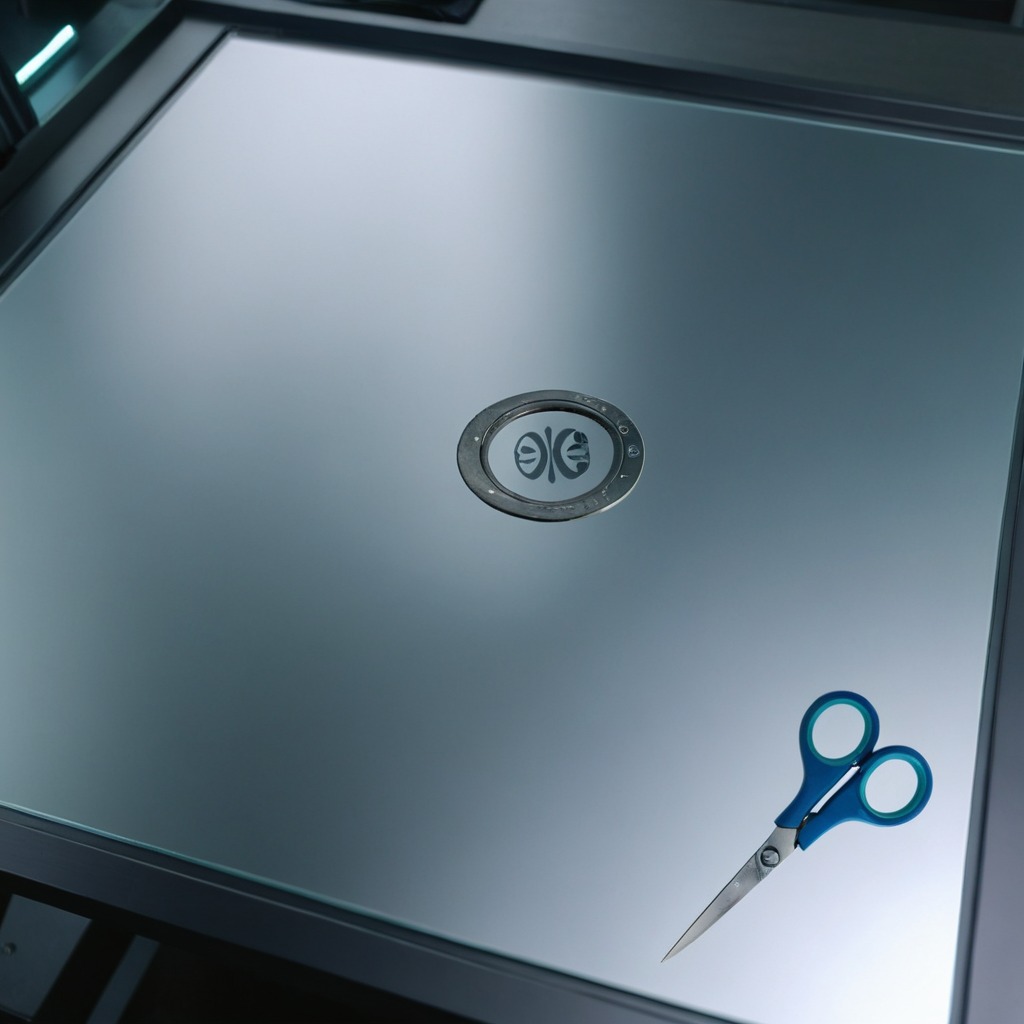
A scissor is lying on the metal table in a machine shop under fluorescent lights.